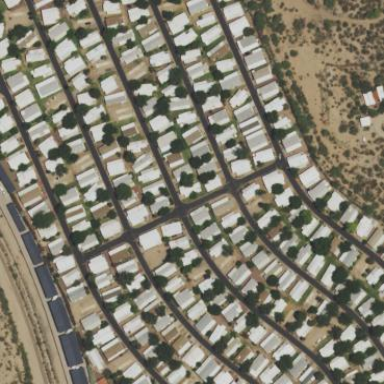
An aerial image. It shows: Residential area known as trailer park.